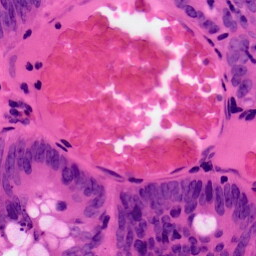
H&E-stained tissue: Colon